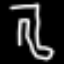
Label: pants